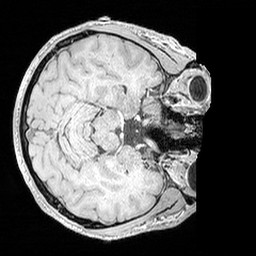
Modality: MP2RAGE
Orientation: axial
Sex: male
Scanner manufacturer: siemens
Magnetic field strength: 3 T
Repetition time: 5 s
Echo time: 0.00292 s